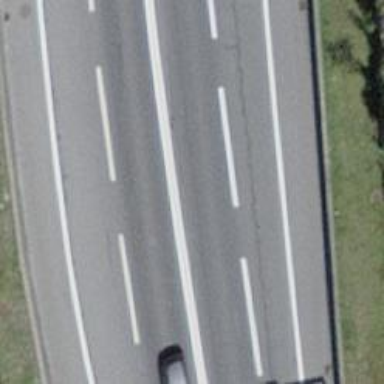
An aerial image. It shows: Trunk highway.